Question: I have an android application, which function is to upload image to AWS(Amazon Web Service) S3. When I first time run this app image upload successfully. But when I upload image second time, I am getting following error. How can I fix this error?
Here is the error:

Here is my activity:
'''
protected void onCreate(Bundle savedInstanceState) {
super.onCreate(savedInstanceState);
// getActionBar().setDisplayShowTitleEnabled(false);
this.requestWindowFeature(Window.FEATURE_NO_TITLE);
s3Client.setRegion(Region.getRegion(Regions.US_WEST_2));
setContentView(R.layout.submit);
submit = (Button) findViewById(R.id.buttonsubmit);
submit.setOnClickListener(new View.OnClickListener() {
@Override
public void onClick(View v) {
// TODO Auto-generated method stub
Uri selectedImage = Uri.parse(Environment
.getExternalStorageDirectory().getPath()
+ File.separator
+ "Pictures"
+ File.separator
+ "Spike" + File.separator + "cubicasa.jpg");
new S3PutObjectTask().execute(selectedImage);
}
});
}
private class S3PutObjectTask extends AsyncTask<Uri, Void, S3TaskResult> {
ProgressDialog dialog;
protected void onPreExecute() {
dialog = new ProgressDialog(SubmitActivity.this);
dialog.setMessage(SubmitActivity.this.getString(R.string.uploading));
dialog.setCancelable(false);
dialog.show();
}
protected S3TaskResult doInBackground(Uri... uris) {
if (uris == null || uris.length != 1) {
return null;
}
// The file location of the image selected.
String filepath = Environment.getExternalStorageDirectory()
.toString()
+ File.separator
+ "Pictures"
+ File.separator
+ "Spike" + File.separator + "cubicasa.jpg";
Uri selectedImage = Uri.fromFile(new File(filepath));
// Uri selectedImage =
// Uri.parse("content://media/external/images/media/40894");
String URLLLLLLLLL = selectedImage.toString();
Log.e("uRLLLLLLLLLLLLLL", URLLLLLLLLL);
ContentResolver resolver = getContentResolver();
ObjectMetadata metadata = new ObjectMetadata();
metadata.setContentType(resolver.getType(selectedImage));
S3TaskResult result = new S3TaskResult();
// Put the image data into S3.
try {
s3Client.createBucket(Constants.getPictureBucket());
PutObjectRequest por = new PutObjectRequest(
Constants.getPictureBucket(), Constants.PICTURE_NAME,
resolver.openInputStream(selectedImage), metadata);
s3Client.putObject(por);
} catch (Exception exception) {
result.setErrorMessage(exception.getMessage());
}
return result;
}
protected void onPostExecute(S3TaskResult result) {
dialog.dismiss();
if (result.getErrorMessage() != null) {
displayErrorAlert(
SubmitActivity.this
.getString(R.string.upload_failure_title),
result.getErrorMessage());
} else {
Toast toast = Toast.makeText(getApplicationContext(),
"Uploaded Successfully", Toast.LENGTH_SHORT);
toast.show();
}
}
}
'''
Here is my constantclass:
'''
public class Constants {
public static final String ACCESS_KEY_ID = "accesskey";
public static final String SECRET_KEY = "secretkey";
public static final String PICTURE_BUCKET = "picture-bucket5";
public static final String PICTURE_NAME = "NameOfThePicture5";
public static String getPictureBucket() {
return ("bd.dse.test" + ACCESS_KEY_ID + PICTURE_BUCKET).toLowerCase(Locale.US);
}
'''
Any help will be greatly appreciated. Thanks in advance.
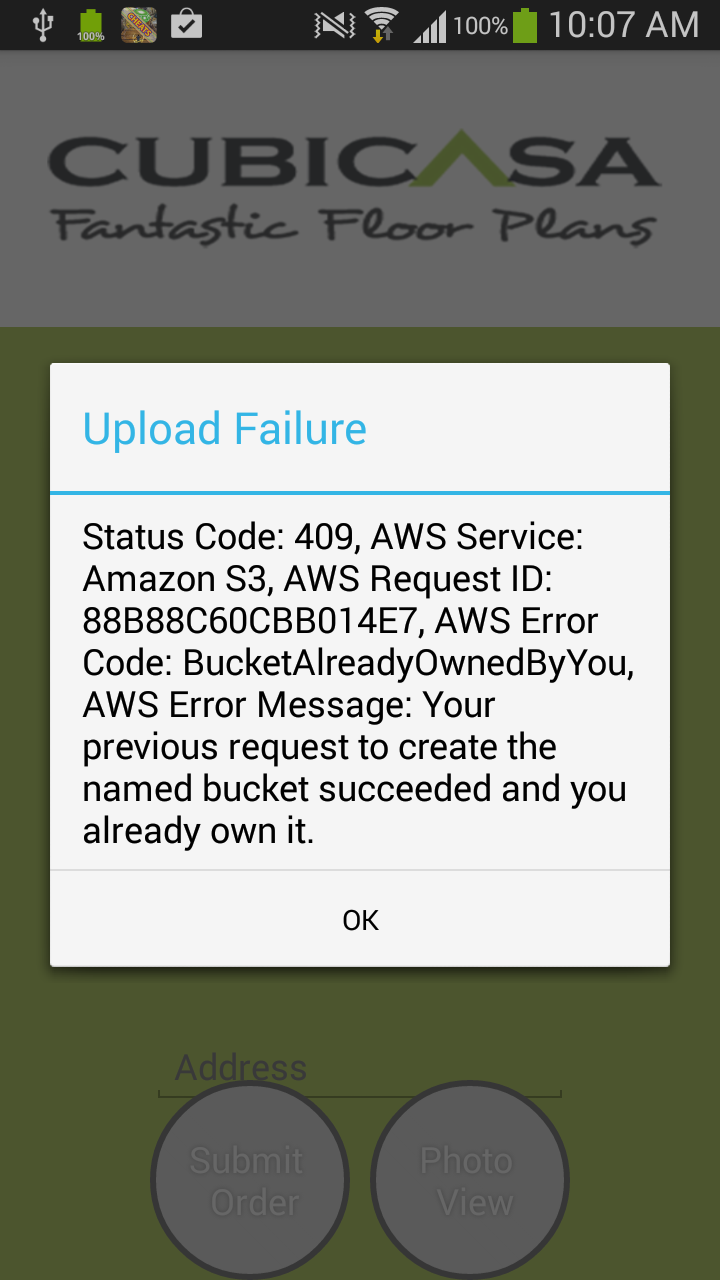
Answer: From your code : your are creating bucket every time, don't do like that that will cause duplicate of bucket. create bucket once with name (string) like this below code.
'''
s3Client.createBucket("images");
'''
from next time on wards don't call this creating bucket in your code, just put images in that bucket like this following code.
'''
S3.createObjectForBucket("images", Token, _Image);
'''